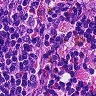
Metastatic tissue present: no